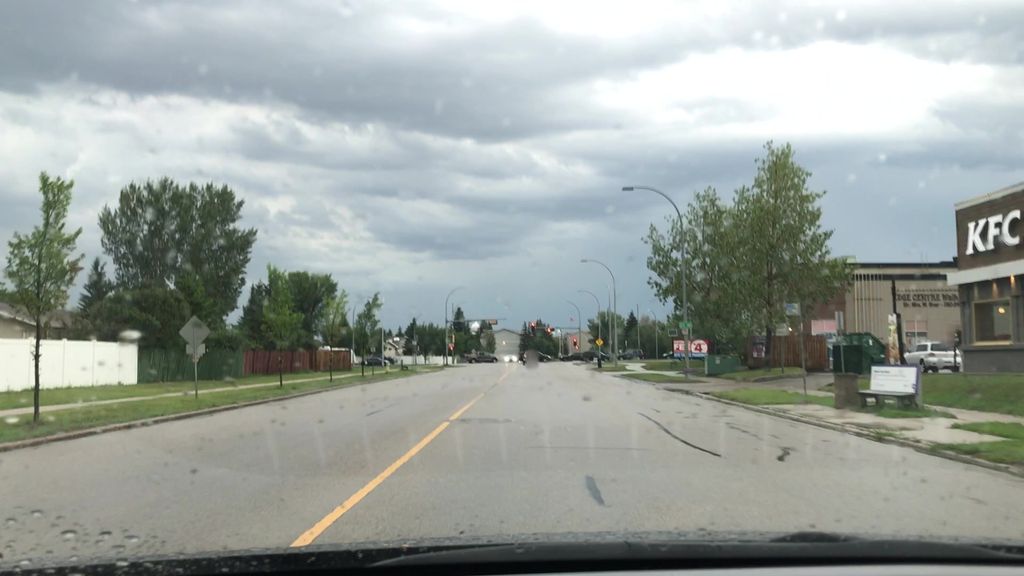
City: edmonton